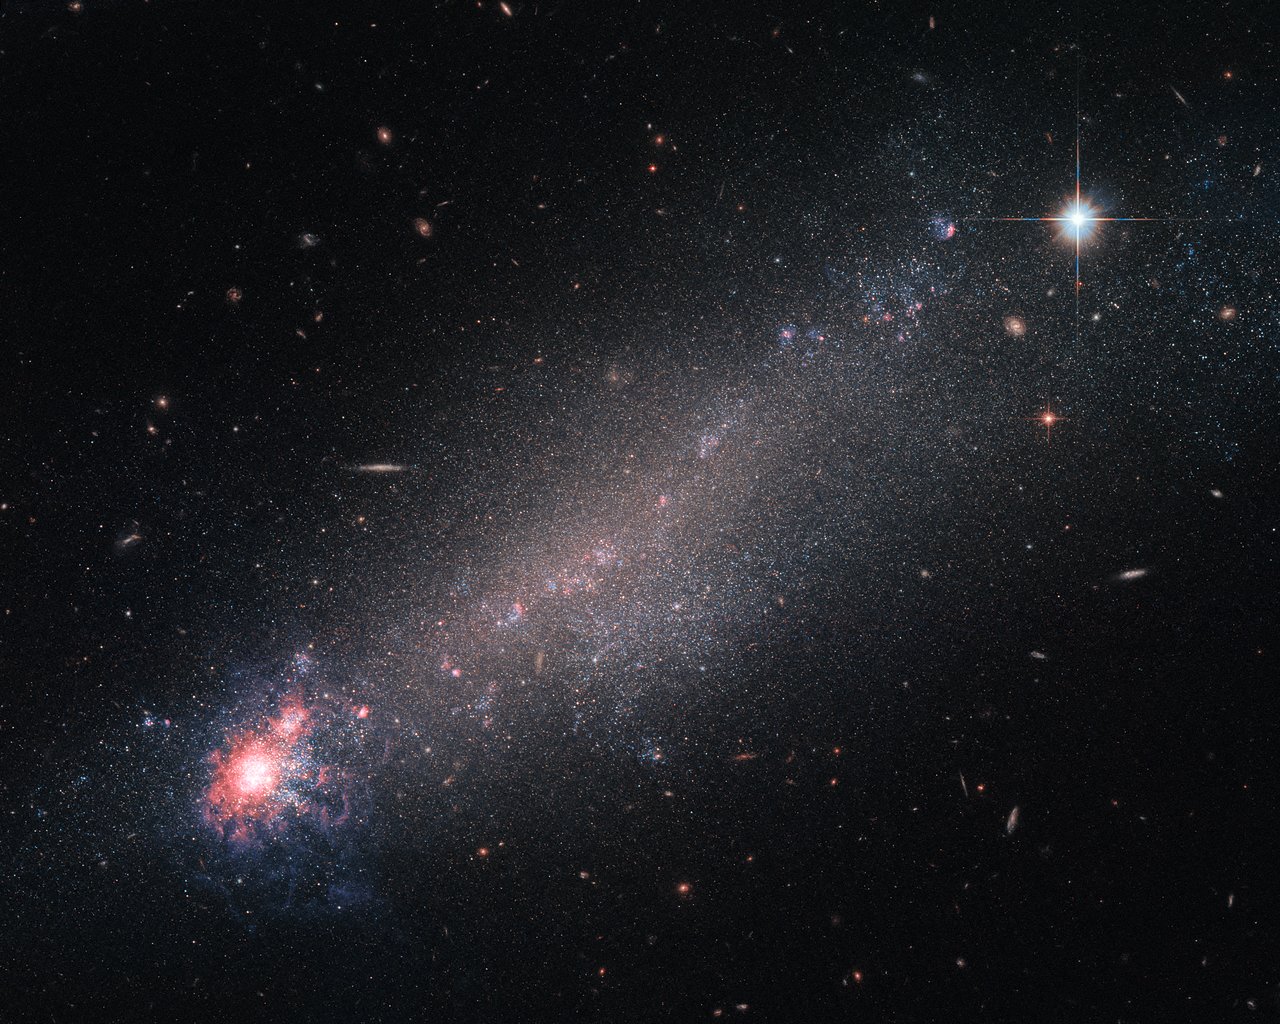
Star birth with a chance of Winds? Star birth with a chance of Winds?, ngc4861